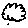
Label: cloud